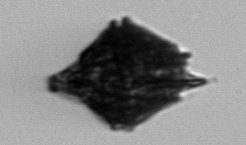
Label: Gonyaulax